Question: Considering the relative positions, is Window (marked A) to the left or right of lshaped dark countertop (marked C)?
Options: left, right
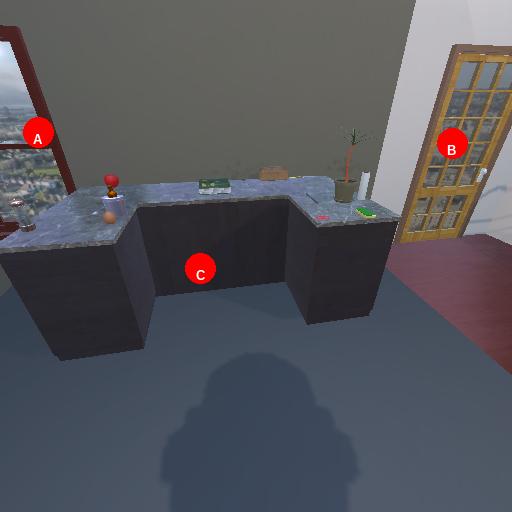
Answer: left